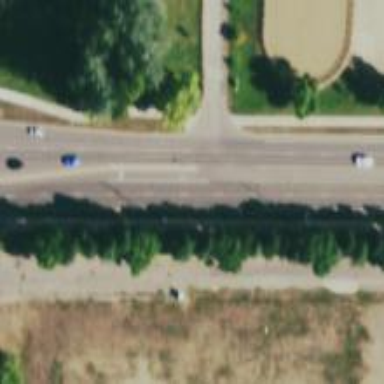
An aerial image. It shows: Secondary road.